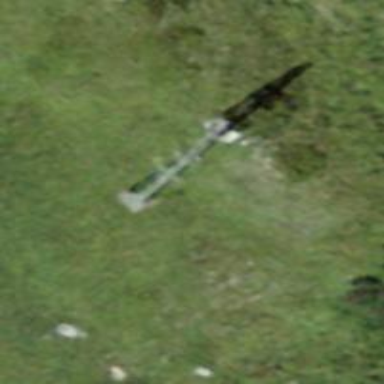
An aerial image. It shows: Pylon used for aerialway.